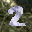
Label: 2